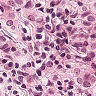
Metastatic tissue present: yes